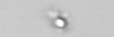
Label: nanoplankton_mix